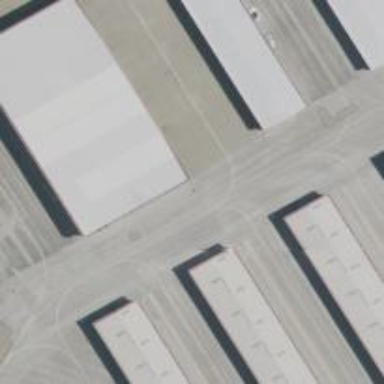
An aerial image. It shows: View of taxiway at the airport.